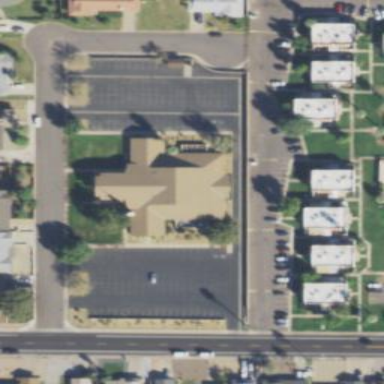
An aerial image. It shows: Beautiful church building.